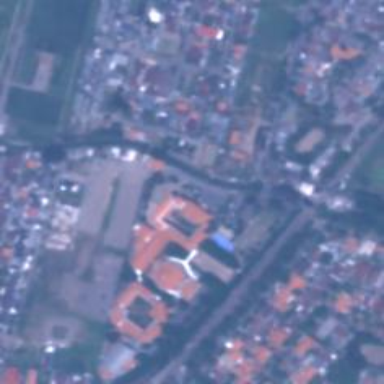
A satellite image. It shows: School.